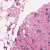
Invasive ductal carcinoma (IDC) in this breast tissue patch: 1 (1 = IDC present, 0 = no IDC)